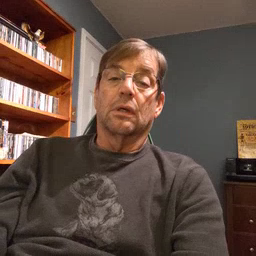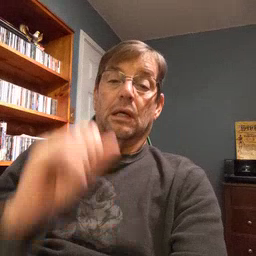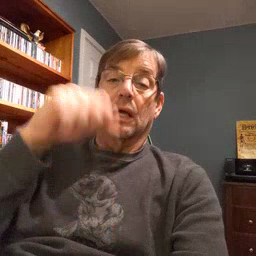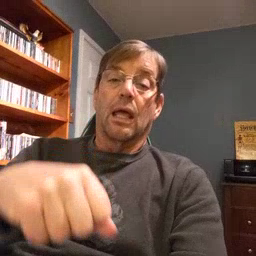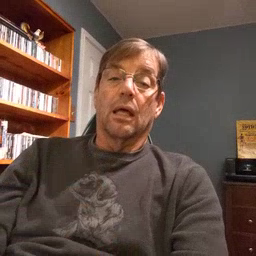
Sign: can